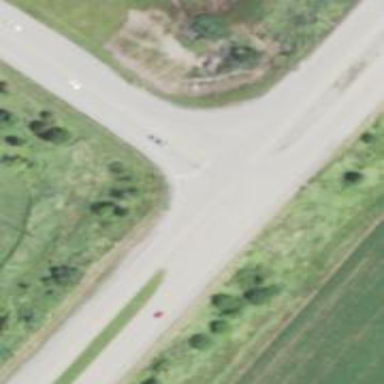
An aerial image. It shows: Stop road.